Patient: sex M, age 38
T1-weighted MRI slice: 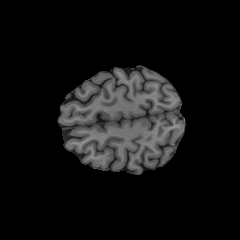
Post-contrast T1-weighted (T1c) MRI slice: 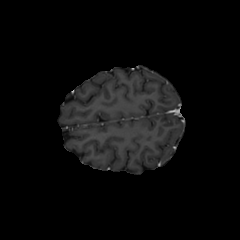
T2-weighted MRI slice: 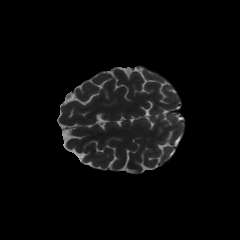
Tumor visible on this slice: no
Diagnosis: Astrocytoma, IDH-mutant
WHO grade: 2